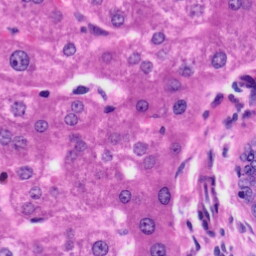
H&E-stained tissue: Liver